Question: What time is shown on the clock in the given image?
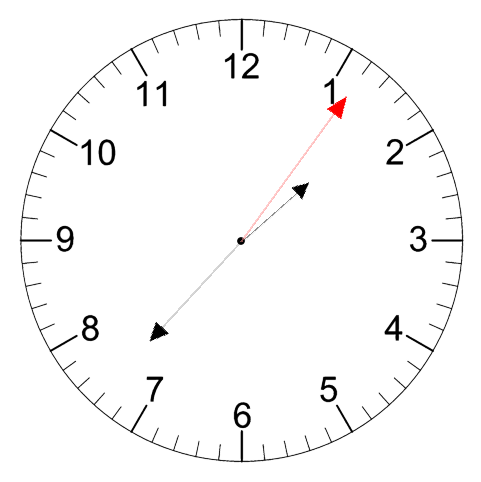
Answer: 01:37:06